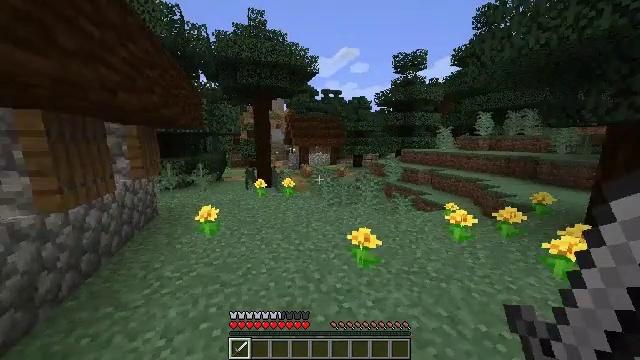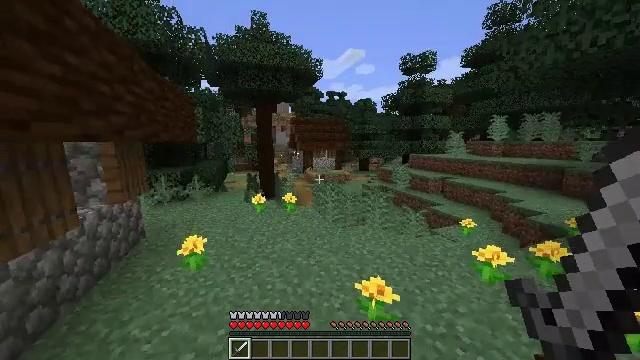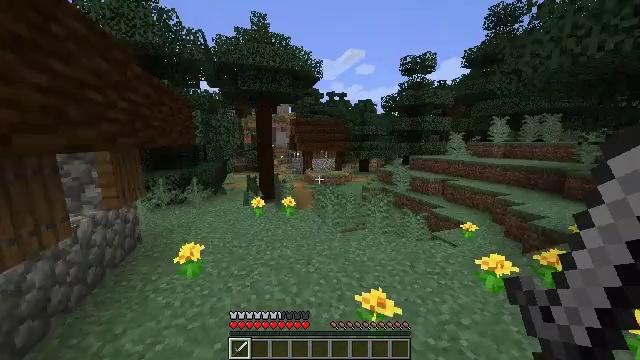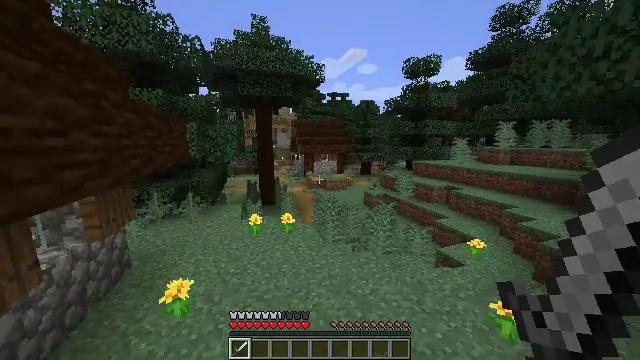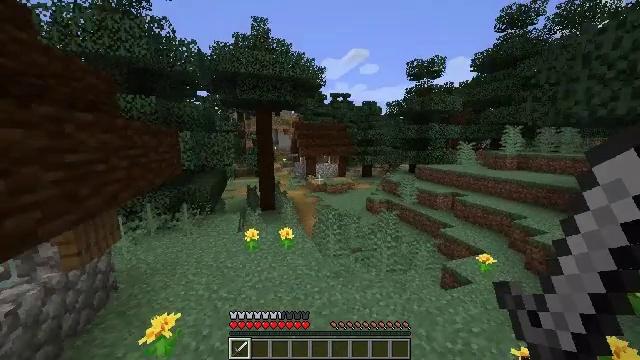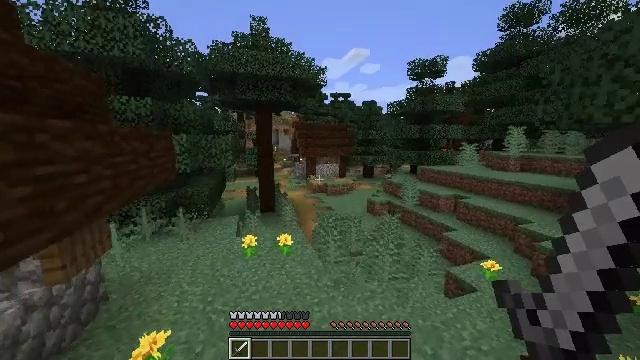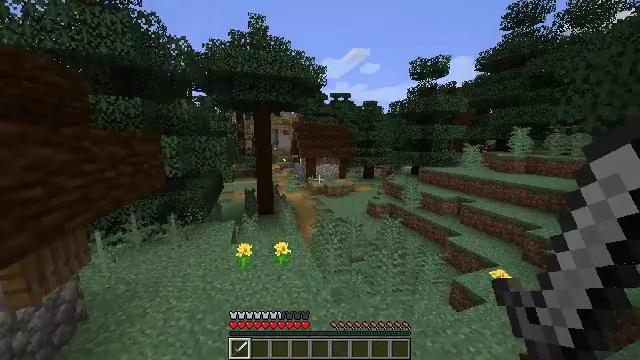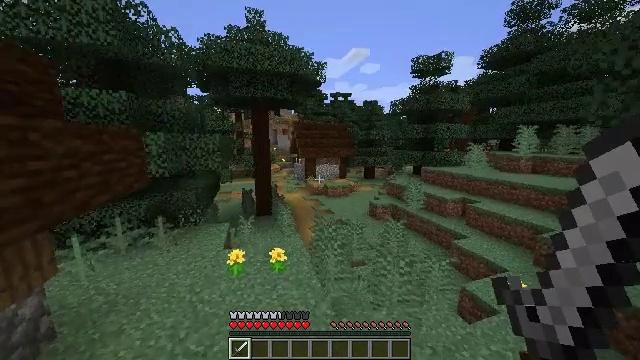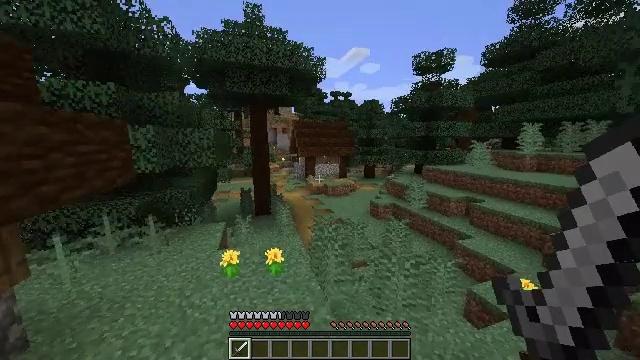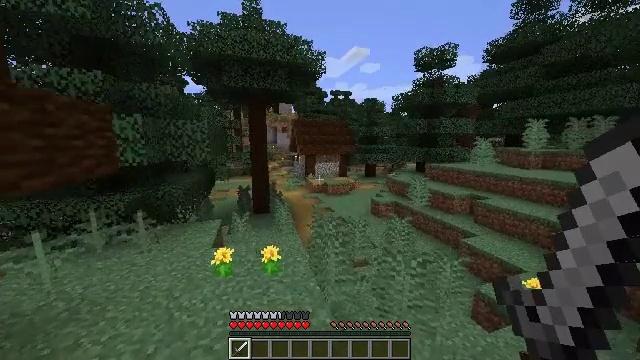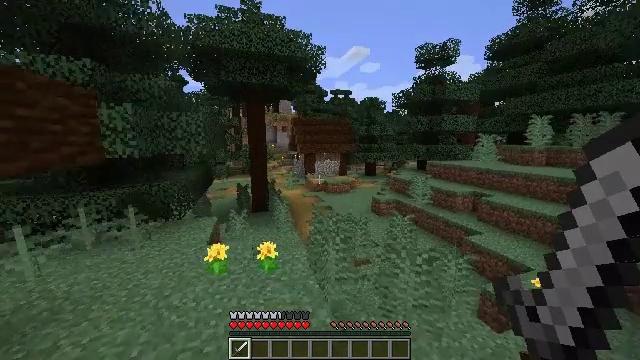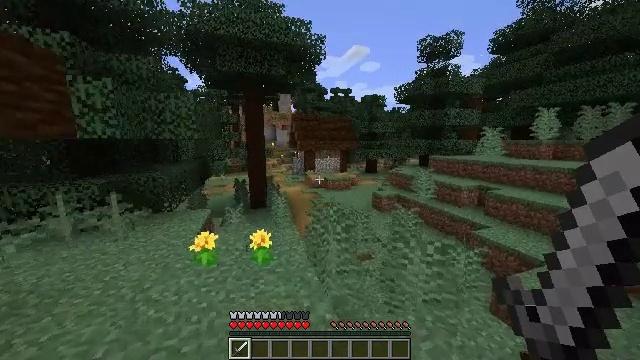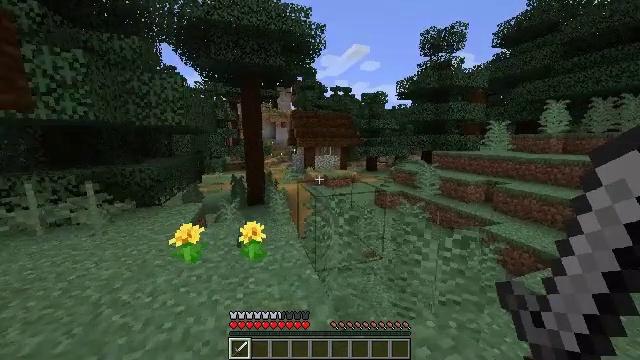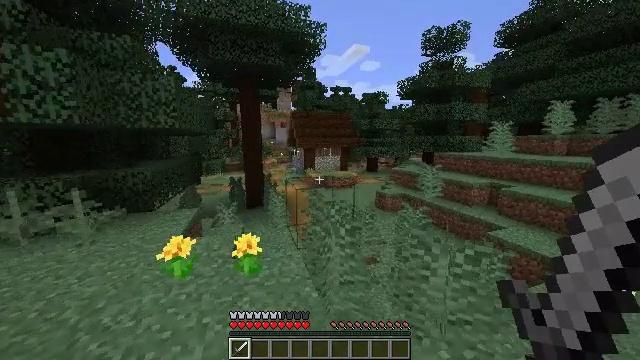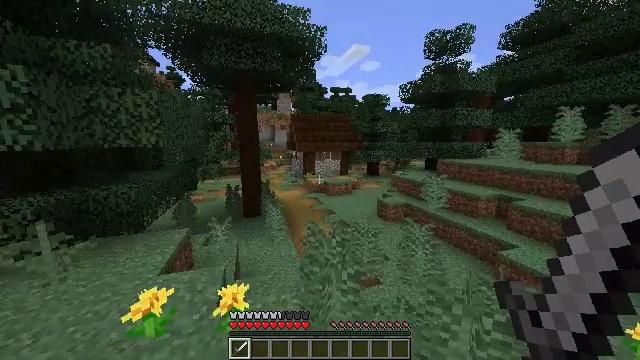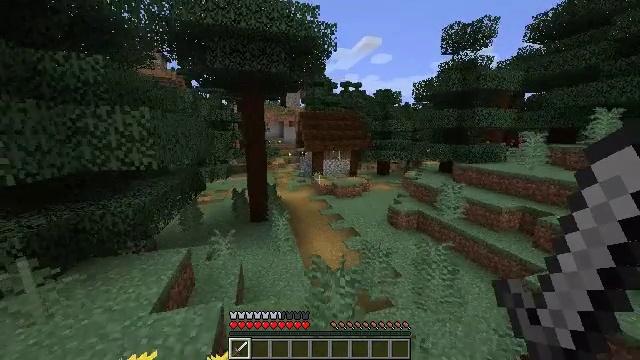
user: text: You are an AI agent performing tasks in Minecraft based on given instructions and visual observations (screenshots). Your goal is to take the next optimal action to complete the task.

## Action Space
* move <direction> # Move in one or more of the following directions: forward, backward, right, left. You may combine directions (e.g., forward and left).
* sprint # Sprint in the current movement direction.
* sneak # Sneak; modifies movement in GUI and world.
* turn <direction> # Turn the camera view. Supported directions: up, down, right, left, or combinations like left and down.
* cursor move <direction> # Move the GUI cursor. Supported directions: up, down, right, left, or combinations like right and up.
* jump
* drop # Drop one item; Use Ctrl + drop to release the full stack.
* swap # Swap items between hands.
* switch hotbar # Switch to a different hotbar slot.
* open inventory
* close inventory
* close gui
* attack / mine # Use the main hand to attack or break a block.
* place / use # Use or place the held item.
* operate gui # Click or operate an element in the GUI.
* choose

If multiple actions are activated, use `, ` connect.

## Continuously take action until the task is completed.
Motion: motion action
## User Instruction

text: Punch the spruce leaves to get saplings.
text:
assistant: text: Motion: move forward, sprint, turn left, jump
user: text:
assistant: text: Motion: move forward, sprint, jump
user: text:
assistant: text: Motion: move forward, sprint, jump
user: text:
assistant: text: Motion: move forward, sprint, jump
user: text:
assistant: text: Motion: move forward, sprint, jump
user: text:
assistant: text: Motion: move forward, sprint, jump
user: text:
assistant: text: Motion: move forward, sprint, jump
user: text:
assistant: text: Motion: move forward, sprint, jump
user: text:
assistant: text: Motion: move forward, sprint, jump
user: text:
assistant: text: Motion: move forward, sprint, jump
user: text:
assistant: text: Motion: move forward, sprint, jump
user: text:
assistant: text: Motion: move forward, sprint, jump
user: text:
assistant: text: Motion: move forward, sprint, jump
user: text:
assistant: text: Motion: move forward, sprint, jump
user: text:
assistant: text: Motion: move forward, sprint, turn left and down, jump
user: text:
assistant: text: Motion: move forward, sprint, turn left, jump
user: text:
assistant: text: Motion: move forward, sprint, turn left, jump
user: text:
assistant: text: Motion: move forward, sprint, jump
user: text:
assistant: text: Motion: move forward, sprint, jump
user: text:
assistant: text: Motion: move forward, sprint, jump
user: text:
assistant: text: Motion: move forward, sprint, jump
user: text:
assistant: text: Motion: move forward, sprint, jump
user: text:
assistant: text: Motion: move forward, sprint, jump
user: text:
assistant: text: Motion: move forward, sprint, jump
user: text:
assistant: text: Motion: move forward, sprint, jump
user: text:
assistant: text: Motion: move forward, sprint, jump
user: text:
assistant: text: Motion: move forward, sprint, jump
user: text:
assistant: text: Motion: move forward, sprint, jump
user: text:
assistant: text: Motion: move forward, sprint, jump
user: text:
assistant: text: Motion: move forward, sprint, jump